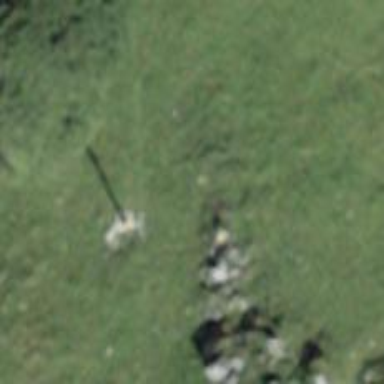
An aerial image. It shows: Pylon for aerialway.